Question: I've added a constraint to a label with greater or equal from bottom of container.
When i'm modifying the screen height, the label doesn't move, but instead there is this red square showing me where the label should have been according to the constraint:

What is this square and why doesn't my label move according to the constraint ?
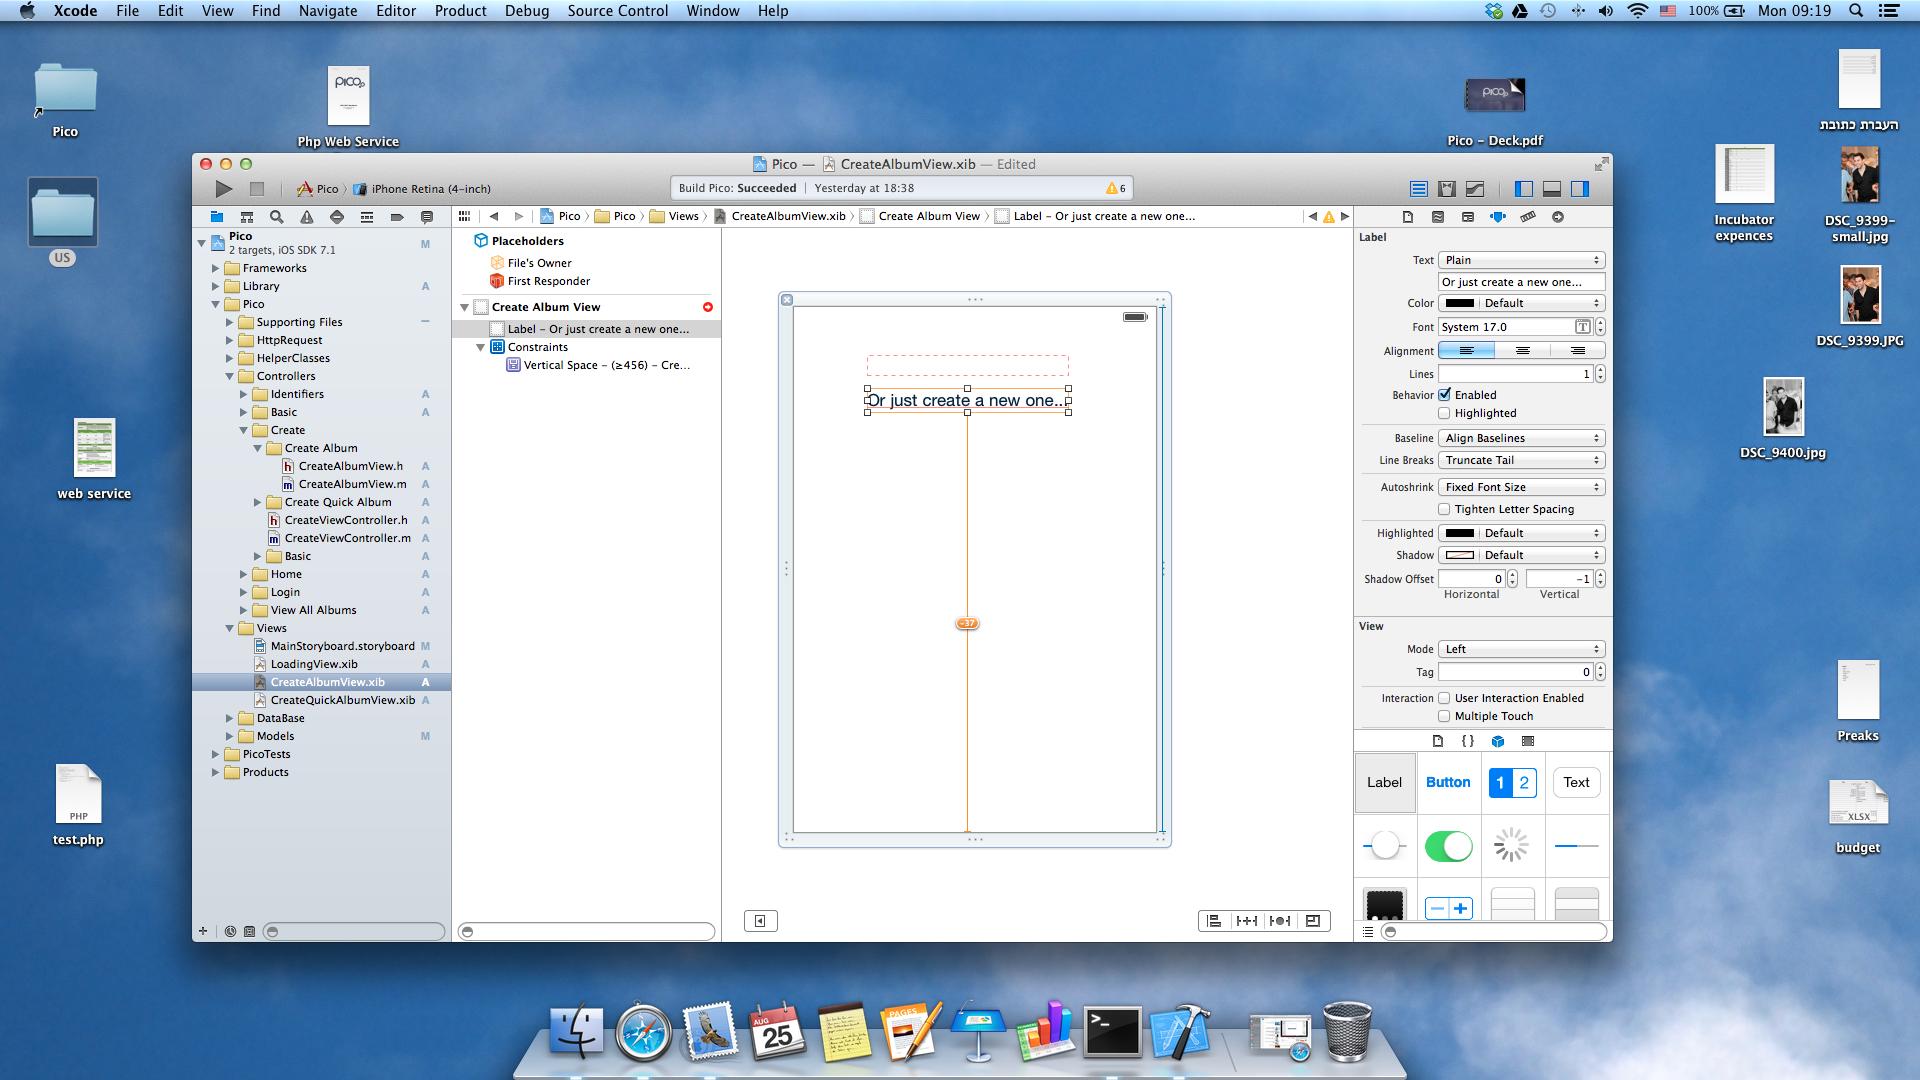
Answer: Click on tiny red baloon next to your view hierarchy's "Create Album View" .
Then it will show a list of issue/ conflict in your constraints.
Click the tiny red/orange baloons next to each issue and select appropriate option. Such as "Update constraints" , or "Rest to suggested constraints" to fix issues.